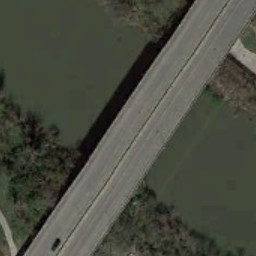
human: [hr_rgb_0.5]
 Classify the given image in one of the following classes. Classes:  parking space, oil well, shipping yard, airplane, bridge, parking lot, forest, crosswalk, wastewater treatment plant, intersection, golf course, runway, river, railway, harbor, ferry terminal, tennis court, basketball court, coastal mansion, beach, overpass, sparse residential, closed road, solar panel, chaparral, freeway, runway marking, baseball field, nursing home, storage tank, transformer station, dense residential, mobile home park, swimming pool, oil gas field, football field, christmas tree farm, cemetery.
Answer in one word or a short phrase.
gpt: bridge